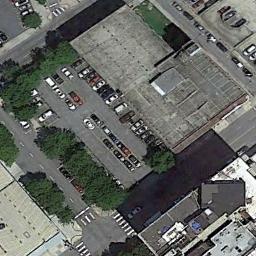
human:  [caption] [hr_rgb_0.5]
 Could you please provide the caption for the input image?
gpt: There is a white building by the parking lot .

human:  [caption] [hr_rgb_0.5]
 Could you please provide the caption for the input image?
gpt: There are many cars in the parking lot .

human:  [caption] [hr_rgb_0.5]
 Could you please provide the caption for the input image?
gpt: The parking lot with some neatly arranged cars of different colors is surrounded by some buildings .

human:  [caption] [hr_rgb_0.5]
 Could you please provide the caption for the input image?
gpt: The parking lot is next to some buildings and trees .

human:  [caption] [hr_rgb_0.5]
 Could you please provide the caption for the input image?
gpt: There are some green trees and buildings beside the parking lot .